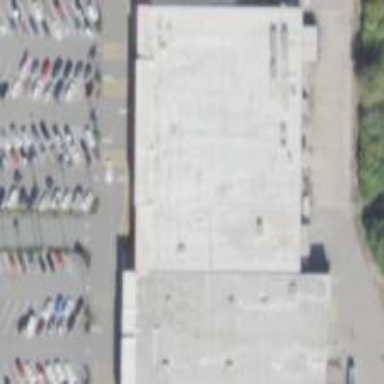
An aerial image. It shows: Supermarket.